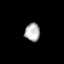
Tissue: skin
Cell type: Others
Senescence score: 0.7606
Nuclear area (px): 268
Mean DAPI intensity: 176.899